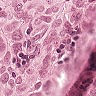
Metastatic tissue present: yes